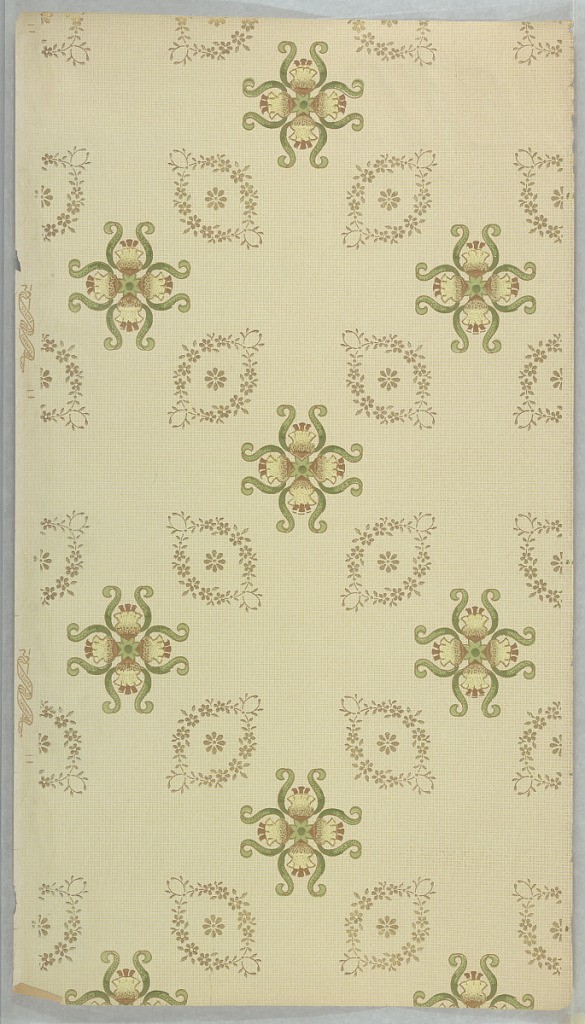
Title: Ceiling paper
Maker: Standard Wall-Paper Company, Standard Wall-Paper Company, Sandy Hill, New York
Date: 1905–1915
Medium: Machine-printed paper
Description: A stylized floral motif forming a quatrefoil-like design. This is centered between four ovoid foliate wreaths. Printed in brown and green on light yellow-green ground.